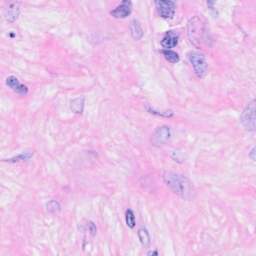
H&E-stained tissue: Breast